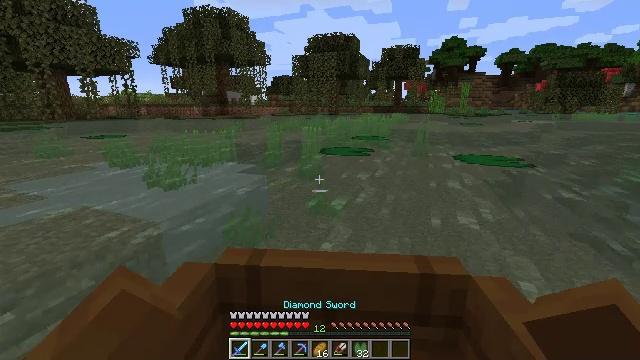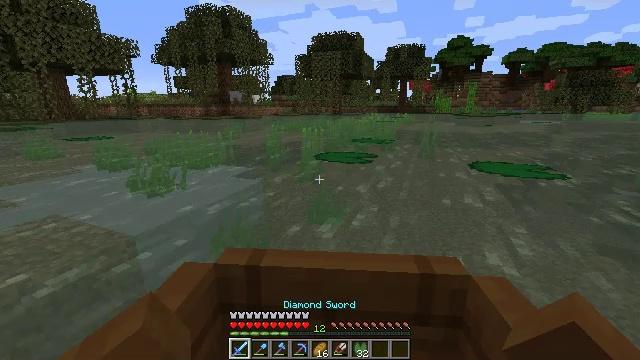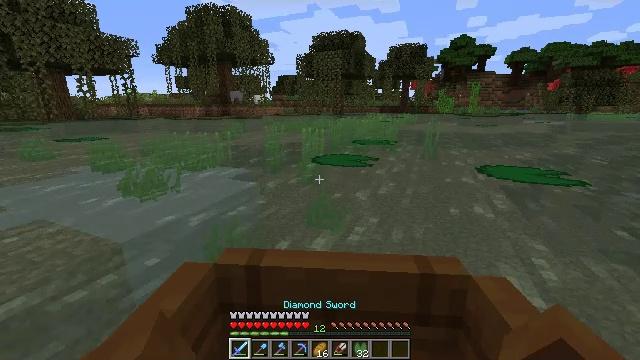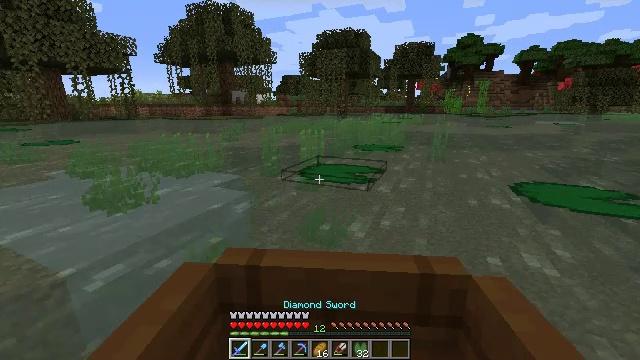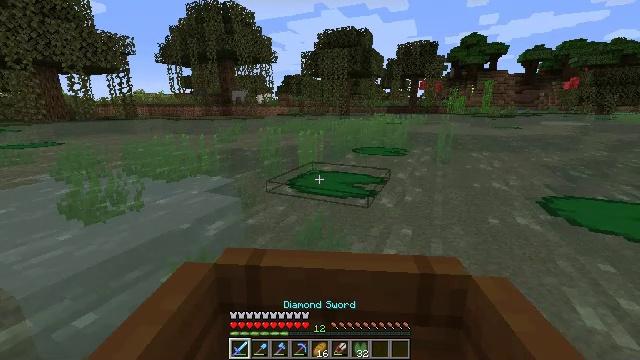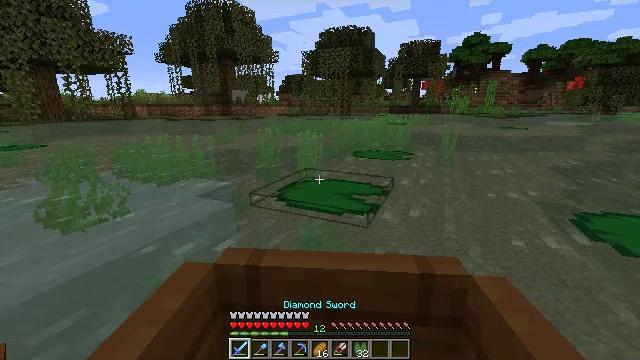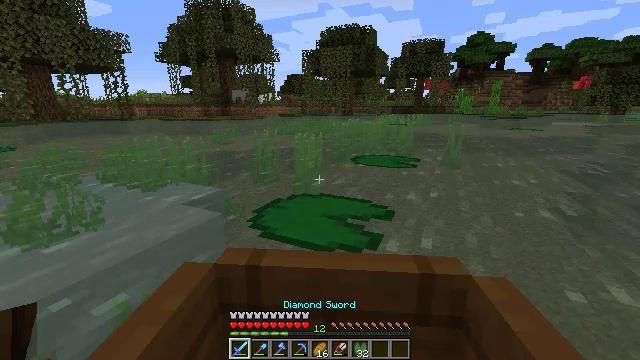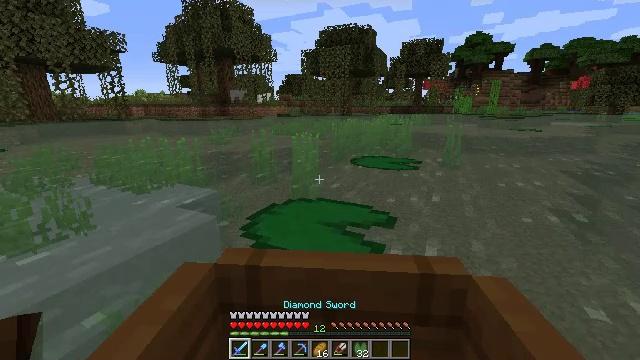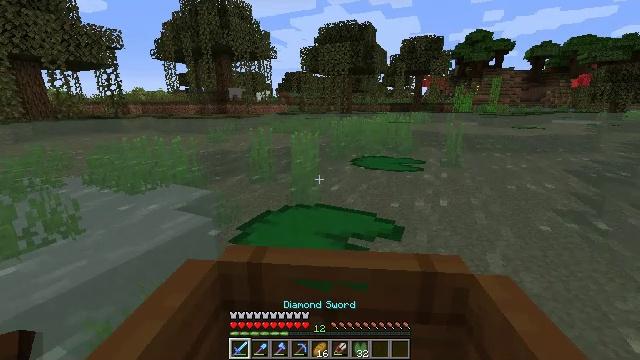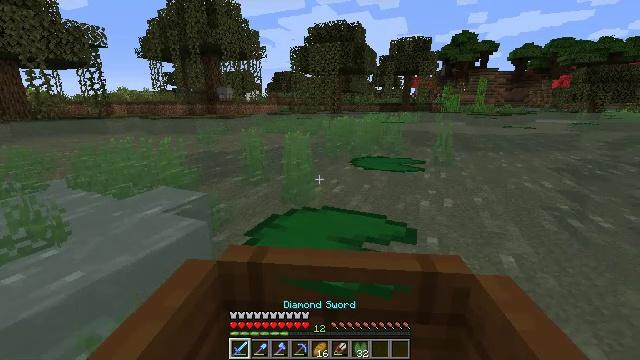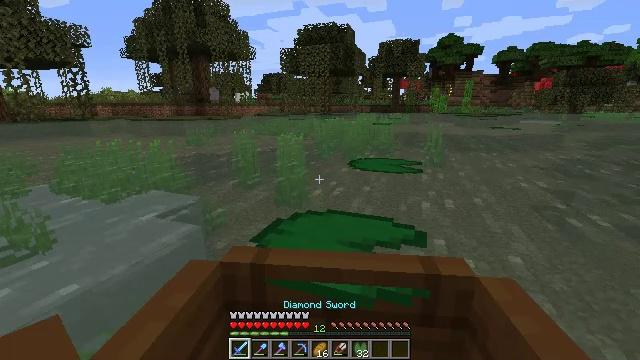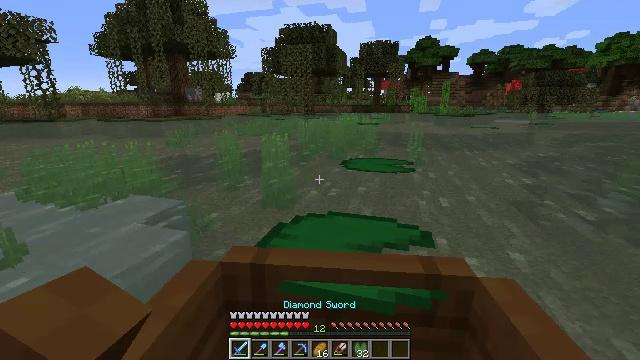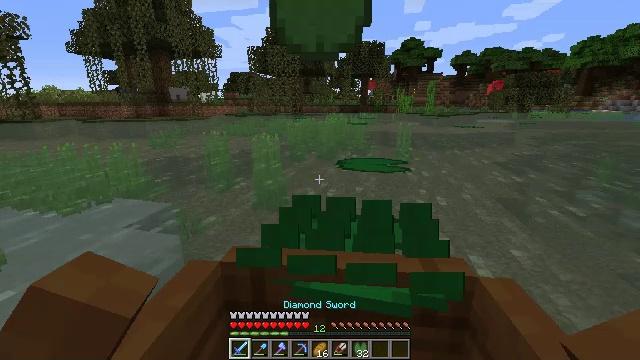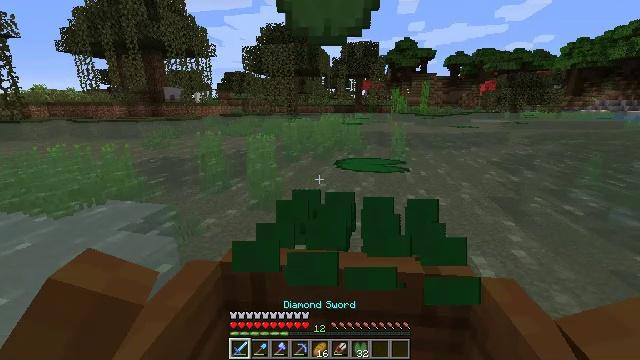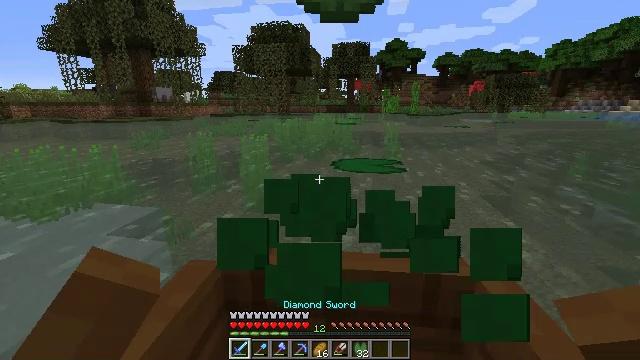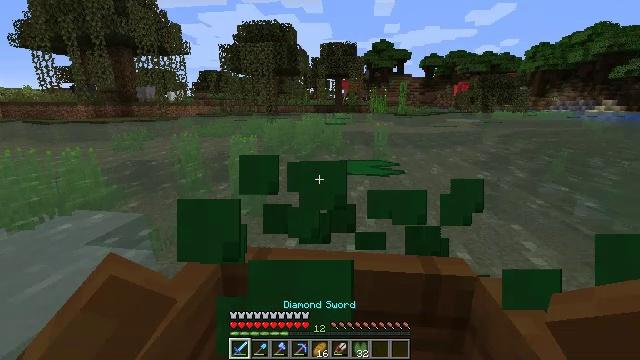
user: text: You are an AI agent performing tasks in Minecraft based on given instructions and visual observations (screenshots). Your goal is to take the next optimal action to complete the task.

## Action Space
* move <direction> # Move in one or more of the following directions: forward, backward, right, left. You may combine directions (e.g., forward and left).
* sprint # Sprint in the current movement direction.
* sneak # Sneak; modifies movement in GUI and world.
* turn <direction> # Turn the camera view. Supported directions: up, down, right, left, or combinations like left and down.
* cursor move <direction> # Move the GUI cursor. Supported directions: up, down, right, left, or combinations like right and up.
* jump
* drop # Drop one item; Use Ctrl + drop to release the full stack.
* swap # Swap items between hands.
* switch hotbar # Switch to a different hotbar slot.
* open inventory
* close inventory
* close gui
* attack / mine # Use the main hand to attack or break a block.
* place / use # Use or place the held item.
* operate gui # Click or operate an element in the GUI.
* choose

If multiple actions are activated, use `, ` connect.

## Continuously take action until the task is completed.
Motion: motion action
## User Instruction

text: Mine seagrass underwater.
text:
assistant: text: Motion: move forward
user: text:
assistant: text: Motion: move forward
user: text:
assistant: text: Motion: move forward
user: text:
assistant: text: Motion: move forward
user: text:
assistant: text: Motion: move forward
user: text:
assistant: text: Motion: move forward and move right
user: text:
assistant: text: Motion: move forward and move right
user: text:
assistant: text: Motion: move forward and move right
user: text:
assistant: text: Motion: move forward and move right
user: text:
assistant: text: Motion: move forward
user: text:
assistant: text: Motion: move forward
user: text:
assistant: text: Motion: move forward
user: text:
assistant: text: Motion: move forward
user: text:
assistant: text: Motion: move forward
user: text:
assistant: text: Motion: move forward
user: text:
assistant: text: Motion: move forward
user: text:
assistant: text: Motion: move forward
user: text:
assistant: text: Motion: move forward
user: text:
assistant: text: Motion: move forward and move left
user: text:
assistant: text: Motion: move forward and move left
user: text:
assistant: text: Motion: move forward and move left
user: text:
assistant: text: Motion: move forward and move left
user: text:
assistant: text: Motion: move forward and move left
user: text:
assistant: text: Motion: move forward and move left
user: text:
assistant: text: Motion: move forward and move left
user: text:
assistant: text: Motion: move forward
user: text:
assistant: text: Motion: move forward
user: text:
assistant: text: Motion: move forward
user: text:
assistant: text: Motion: move forward
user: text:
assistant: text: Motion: move forward